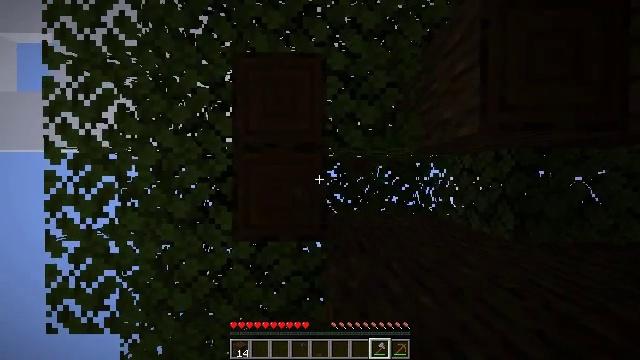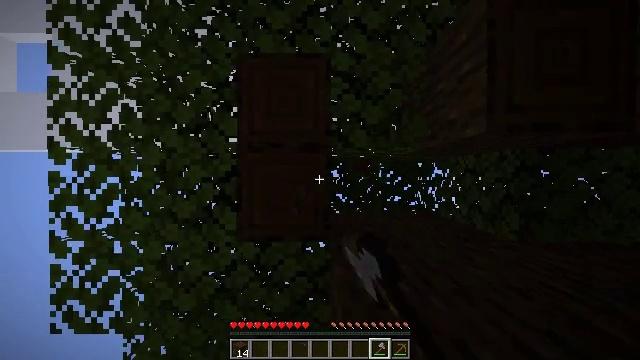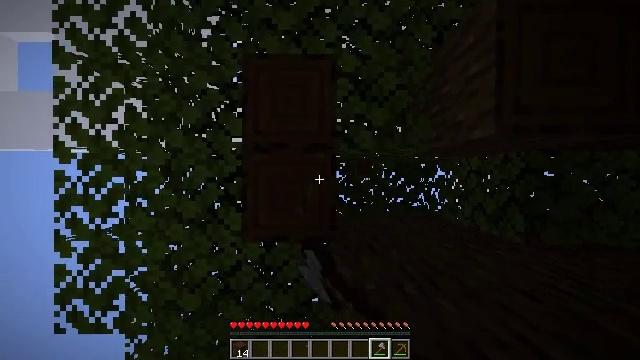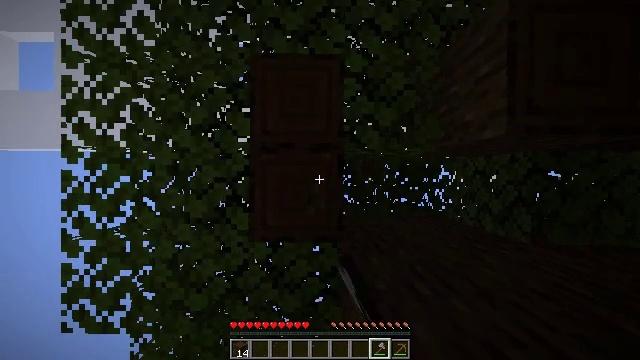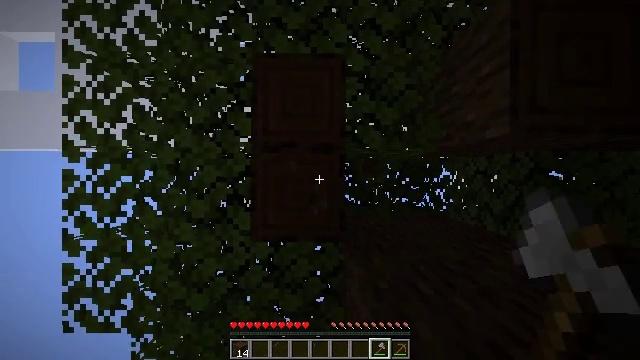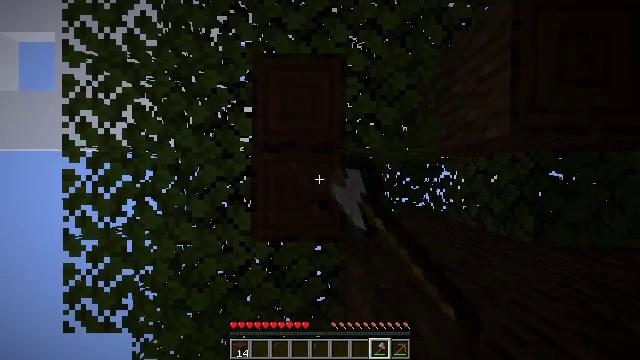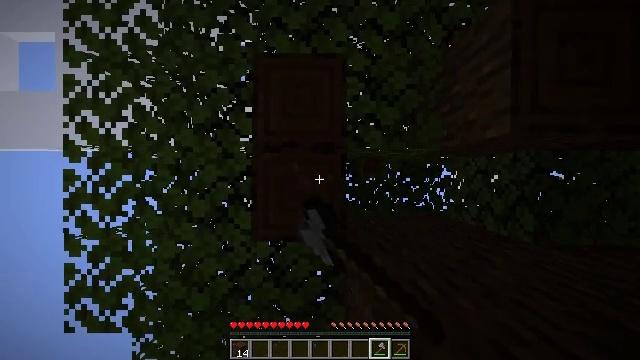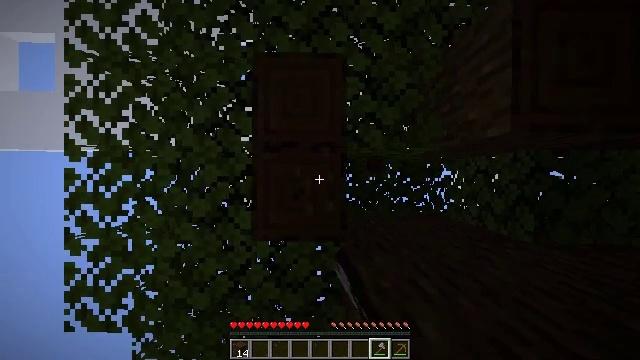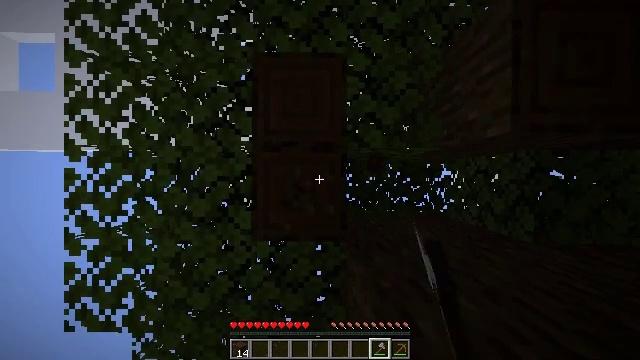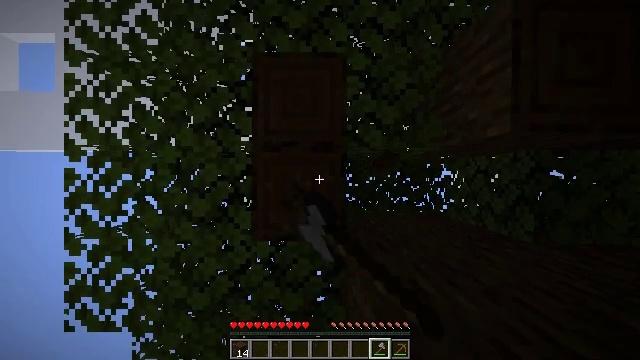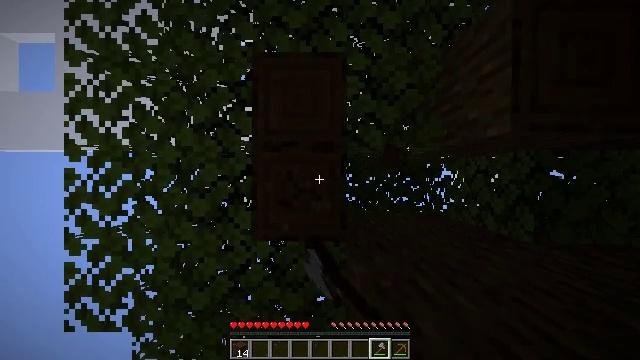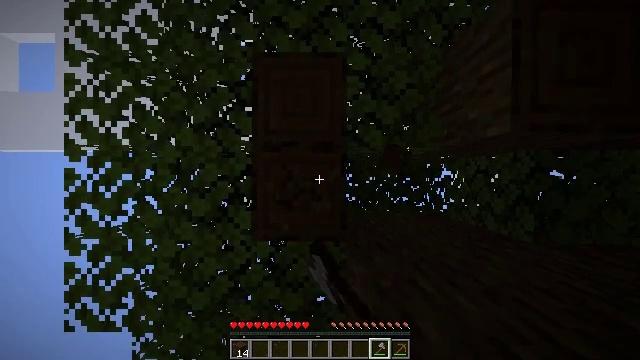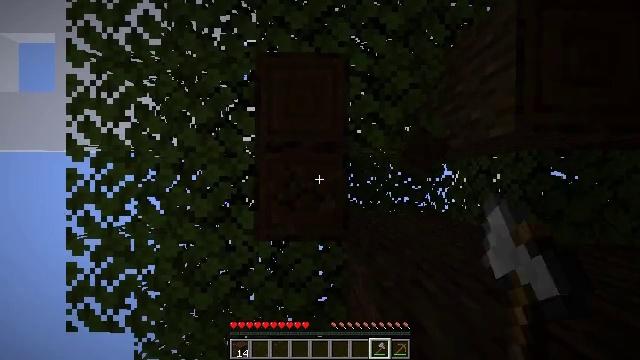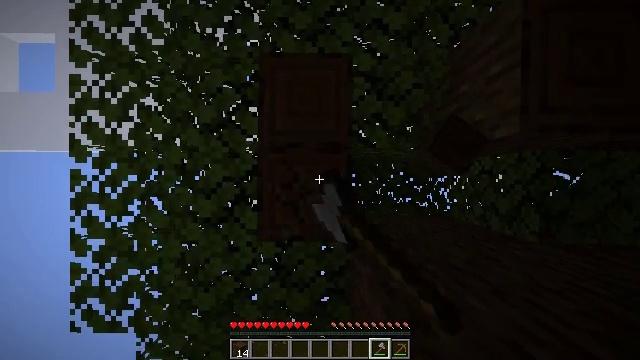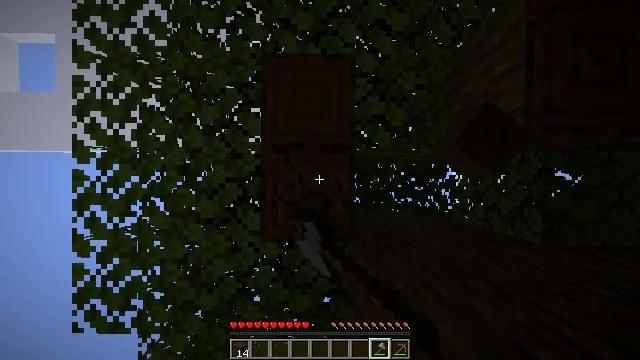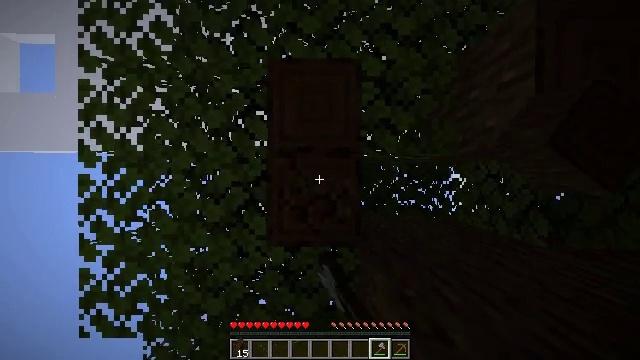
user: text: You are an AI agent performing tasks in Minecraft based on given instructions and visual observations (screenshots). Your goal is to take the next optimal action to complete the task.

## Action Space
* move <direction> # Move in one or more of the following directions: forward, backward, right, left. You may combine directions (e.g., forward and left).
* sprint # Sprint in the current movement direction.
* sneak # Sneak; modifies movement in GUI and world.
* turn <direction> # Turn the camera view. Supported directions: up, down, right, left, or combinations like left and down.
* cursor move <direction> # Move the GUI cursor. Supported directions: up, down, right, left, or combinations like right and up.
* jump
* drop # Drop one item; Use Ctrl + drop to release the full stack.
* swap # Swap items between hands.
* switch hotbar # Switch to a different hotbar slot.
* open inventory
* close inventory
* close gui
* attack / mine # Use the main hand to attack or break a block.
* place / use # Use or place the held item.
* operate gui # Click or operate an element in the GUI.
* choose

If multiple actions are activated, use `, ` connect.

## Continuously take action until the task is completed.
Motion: motion action
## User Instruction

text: Mine the dark oak log from a tree.
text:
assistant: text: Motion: move left, sneak, attack / mine
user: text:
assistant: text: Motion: move left, sneak, attack / mine
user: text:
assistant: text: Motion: sneak, attack / mine
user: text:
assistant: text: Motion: sneak, attack / mine
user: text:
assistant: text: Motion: sneak, attack / mine
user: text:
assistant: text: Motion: sneak, attack / mine
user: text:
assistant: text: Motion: sneak, attack / mine
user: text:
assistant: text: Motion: sneak, attack / mine
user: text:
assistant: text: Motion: sneak, attack / mine
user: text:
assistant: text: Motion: sneak, attack / mine
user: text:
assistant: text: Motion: sneak, attack / mine
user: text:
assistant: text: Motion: move left, sneak, attack / mine
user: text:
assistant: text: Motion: move left, sneak, attack / mine
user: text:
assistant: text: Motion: move back and move left, sneak, attack / mine
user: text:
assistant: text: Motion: move back and move left, sneak, attack / mine
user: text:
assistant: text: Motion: move back and move left, sneak, attack / mine
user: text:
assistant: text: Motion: move back, sneak, attack / mine
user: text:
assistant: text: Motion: sneak, attack / mine
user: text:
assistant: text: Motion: sneak, attack / mine
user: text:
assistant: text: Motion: sneak, attack / mine
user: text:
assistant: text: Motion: sneak, attack / mine
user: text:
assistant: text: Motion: sneak, turn down, attack / mine
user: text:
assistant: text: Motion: sneak, attack / mine
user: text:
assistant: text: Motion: sneak, attack / mine
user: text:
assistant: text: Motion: sneak, attack / mine